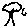
Label: tree